Question: I have a LinearLayout which contains only a ListView. LinearLayout fills the entire screen and the listView at first stays at the bottom quarter of the screen. . Below illustration might help you to understand my layout better.

Now I am using Translate animation just like this
'''
TranslateAnimation animation = new TranslateAnimation(
Animation.RELATIVE_TO_SELF,0.0f
,Animation.RELATIVE_TO_SELF, 0.0f
,Animation.RELATIVE_TO_SELF,0.0f
,Animation.RELATIVE_TO_SELF, -0.70f);
animation.setDuration(1000);
animation.setFillAfter(true);
animation.setFillEnabled(true);
mBottomView.startAnimation(animation);
'''
where mBottomView is my Listview Layout. And this code successfully animates the listView to the top.
Now my problem is when listView fills the screen, and I try to scroll, touch events to the listview is not recognized above listview's original position. ie when I touch anywhere in the yellow space (in the image) to scroll the listView, touch is not getting detected. I am able to scroll below the listView's original position. Why is that?
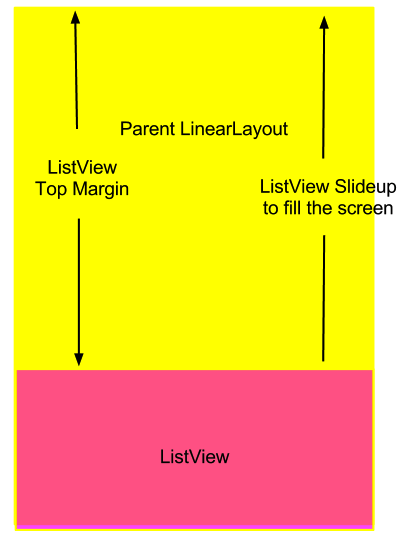
Answer: I faced same problem and the answer to this problem is completely defined in the answer of this question.
<URL>